Question: I ran into some trouble concerning the number of digits printed in knitr.
The number does not correspond to the settings ['options('digits')'].
I know that it was an issue with that about a year ago but has been resolved (<URL>.
'''
'''{r}
packageVersion("knitr")
options("digits")
a <- 100.101
a
as.character(a)
options(digits=4)
a
options(digits=10)
a
'''
'''
This is what I get (the same on two different machines): <URL> .

Something is going wrong here and I do not have a clue. Any ideas?
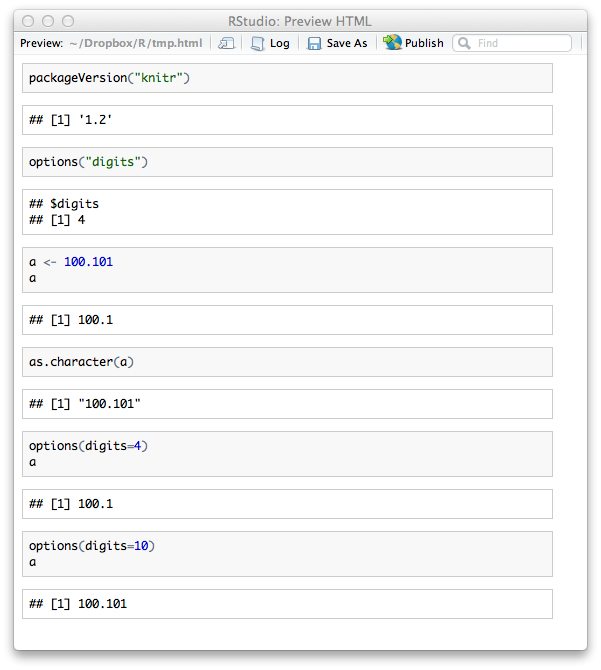
Answer: I don't think 'options(digits=10)' is doing what you . Perhaps you meant
'''
sprintf( "%.10f",101.101)
# [1] "101.<PHONE>"
'''